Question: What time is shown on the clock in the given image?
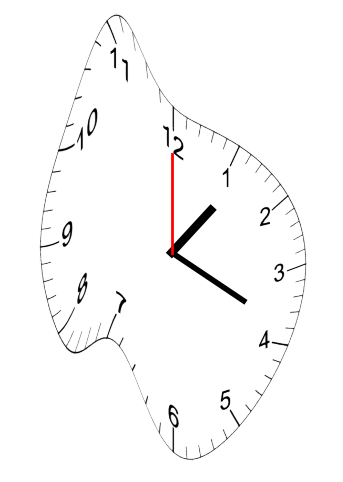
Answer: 01:19:00